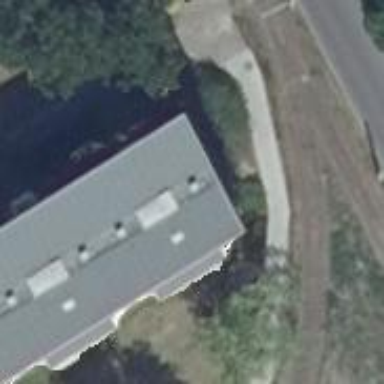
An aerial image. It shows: Residential building with flat roof.